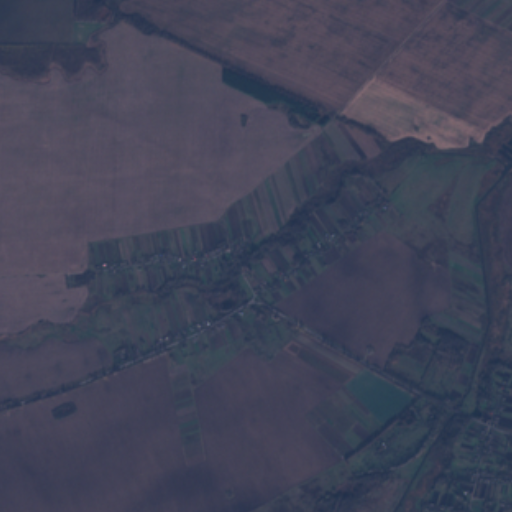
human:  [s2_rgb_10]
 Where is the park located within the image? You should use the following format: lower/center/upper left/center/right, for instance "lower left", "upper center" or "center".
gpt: The park is located in the center left of the image.
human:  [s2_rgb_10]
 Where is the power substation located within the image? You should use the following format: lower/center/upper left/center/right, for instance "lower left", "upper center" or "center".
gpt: The power substation is located in the lower left of the image.
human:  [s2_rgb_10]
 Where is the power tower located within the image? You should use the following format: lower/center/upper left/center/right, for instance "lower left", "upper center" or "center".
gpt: The power tower is located in the lower left of the image.
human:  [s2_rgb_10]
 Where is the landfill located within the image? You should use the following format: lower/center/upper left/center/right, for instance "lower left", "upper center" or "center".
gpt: There is no landfill in the image.